Question: My Query Result is as below

Query:
'''
SELECT reservations.customerid,
(SELECT SUM(balances.balance) FROM balances
WHERE balances.customer_id = reservations.customerid)
AS Preveious_balance ,
(SELECT SUM(services.Amount_due)
FROM services
WHERE services.customer_id = reservations.customerid
AND services.status=0) AS Service_due ,
(SELECT SUM(foods.Amount_due)
FROM foods WHERE foods.customer_id = reservations.customerid
AND foods.status=0) AS Food_due,
((due_nights.Due_nights - reservations.billed_nights) * rooms.rate)
as Accomendation,
(Preveious_balance + Service_due + Food_due + Accomendation)
AS Total_due
FROM reservations, due_nights, rooms
WHERE reservations.customerid = due_nights.customerid
AND reservations.roomno = rooms.roomno
'''
Total_due is Empty if some other columns value gets empty so how to fix this ?
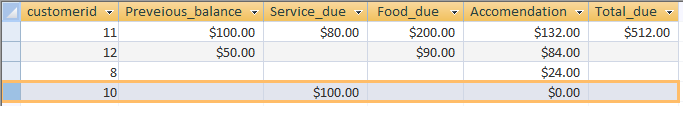
Answer: '''
SELECT reservations.customerid,
(SELECT SUM (balances.balance)
FROM balances WHERE balances.customer_id = reservations.customerid)
AS Preveious_balance ,
(SELECT SUM(services.Amount_due)
FROM services WHERE services.customer_id = reservations.customerid
AND services.status=0) AS Service_due ,
(SELECT SUM(foods.Amount_due)
FROM foods WHERE foods.customer_id = reservations.customerid
AND foods.status=0) AS Food_due,
((due_nights.Due_nights - reservations.billed_nights) * rooms.rate)
as Accomendation,
(NZ(Preveious_balance,0) + NZ(Service_due,0) + NZ(Food_due,0) + NZ(Accomendation,0)) AS Total_due
FROM reservations, due_nights, rooms
WHERE reservations.customerid = due_nights.customerid
AND reservations.roomno = rooms.roomno
'''
You can you 'NZ function of Access' to check whether the sum is null.If so assign 0. It will solve your issue
If not
'''
SELECT reservations.customerid,
(SELECT IIf(Sum(balances.balance) Is Null, 0, Sum(balances.balance))
FROM balances WHERE balances.customer_id = reservations.customerid)
AS Preveious_balance ,
(SELECT IIf(Sum(services.Amount_due) Is Null, 0, Sum(services.Amount_due))
FROM services WHERE services.customer_id = reservations.customerid
AND services.status=0) AS Service_due ,
(SELECT IIf(Sum(foods.Amount_due) Is Null, 0, Sum(foods.Amount_due))
FROM foods WHERE foods.customer_id = reservations.customerid
AND foods.status=0) AS Food_due,
((due_nights.Due_nights - reservations.billed_nights) * rooms.rate)
as Accomendation,
(Preveious_balance + Service_due + Food_due + Accomendation) AS Total_due
FROM reservations, due_nights, rooms
WHERE reservations.customerid = due_nights.customerid
AND reservations.roomno = rooms.roomno
'''